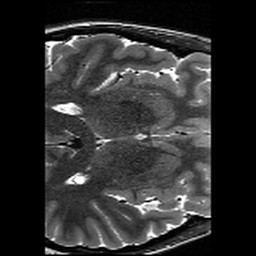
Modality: T2w
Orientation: axial
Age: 19
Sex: female
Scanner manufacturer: siemens
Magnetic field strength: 3 T
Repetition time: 13.15 s
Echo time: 0.082 s